Question: I'm very new to Angular technology and I'm facing a small issue in our code.
I need to adds a estimated arrival time to our current display (so obviously it's a Date type). The data is coming from the c# server, we everything else for the purpose of querying for the data is already built. It can be displayed like this below:

If I don't format the date, it will look like this: 0001-01-01T00:00:00
But as you can see, the issue is that when the arrival time reset in the server and then queried by the angular app, the minimum date time will be displayed on the UI. However, I'd like to make it display an empty space instead (or an empty string, whatever would makes sense here.)
Is there any way to detect this minimum date time value, and then instead print out an empty space or string (for example, like '&nbsp')?
The html code is this:
'''
<div>
<label>ETA</label>
<div>{{ eta | date: 'hh:mm a MM/dd' | default: '&nbsp;' }}</div>
</div>
'''
The code from the component type script is, it's coming from an incident object we defined:
'''
get eta(): Date {
return this.incident?.eta;
}
'''
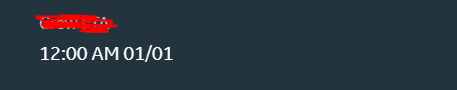
Answer: You could do something like this then:
'''
<div>
<label>ETA</label>
<div *ngIf="!isMinimumDateTimeValue(eta)">{{ eta | date: 'hh:mm a MM/dd'}}</div>
<div *ngIf="isMinimumDateTimeValue(eta)">&nbsp;</div>
</div>
'''
'''
isMinimumDateTimeValue(eta: Date): Boolean {
return new Date(eta).getTime() === new Date('1/1/0001 12:00:00 AM').getTime();
}
'''